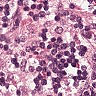
Metastatic tissue present: no